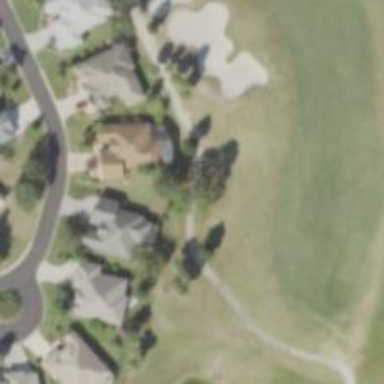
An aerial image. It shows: Path designated for golf carts.